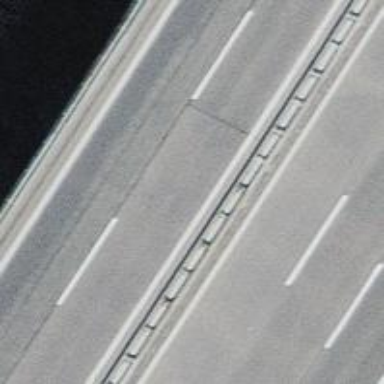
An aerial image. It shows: Motorway bridge with asphalt surface.